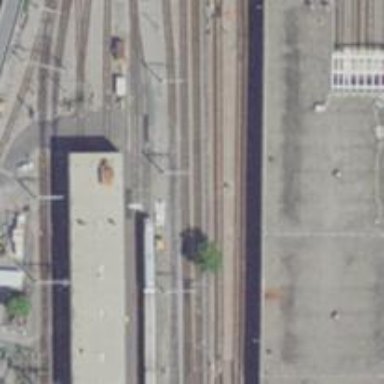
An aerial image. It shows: Junction on the railway.